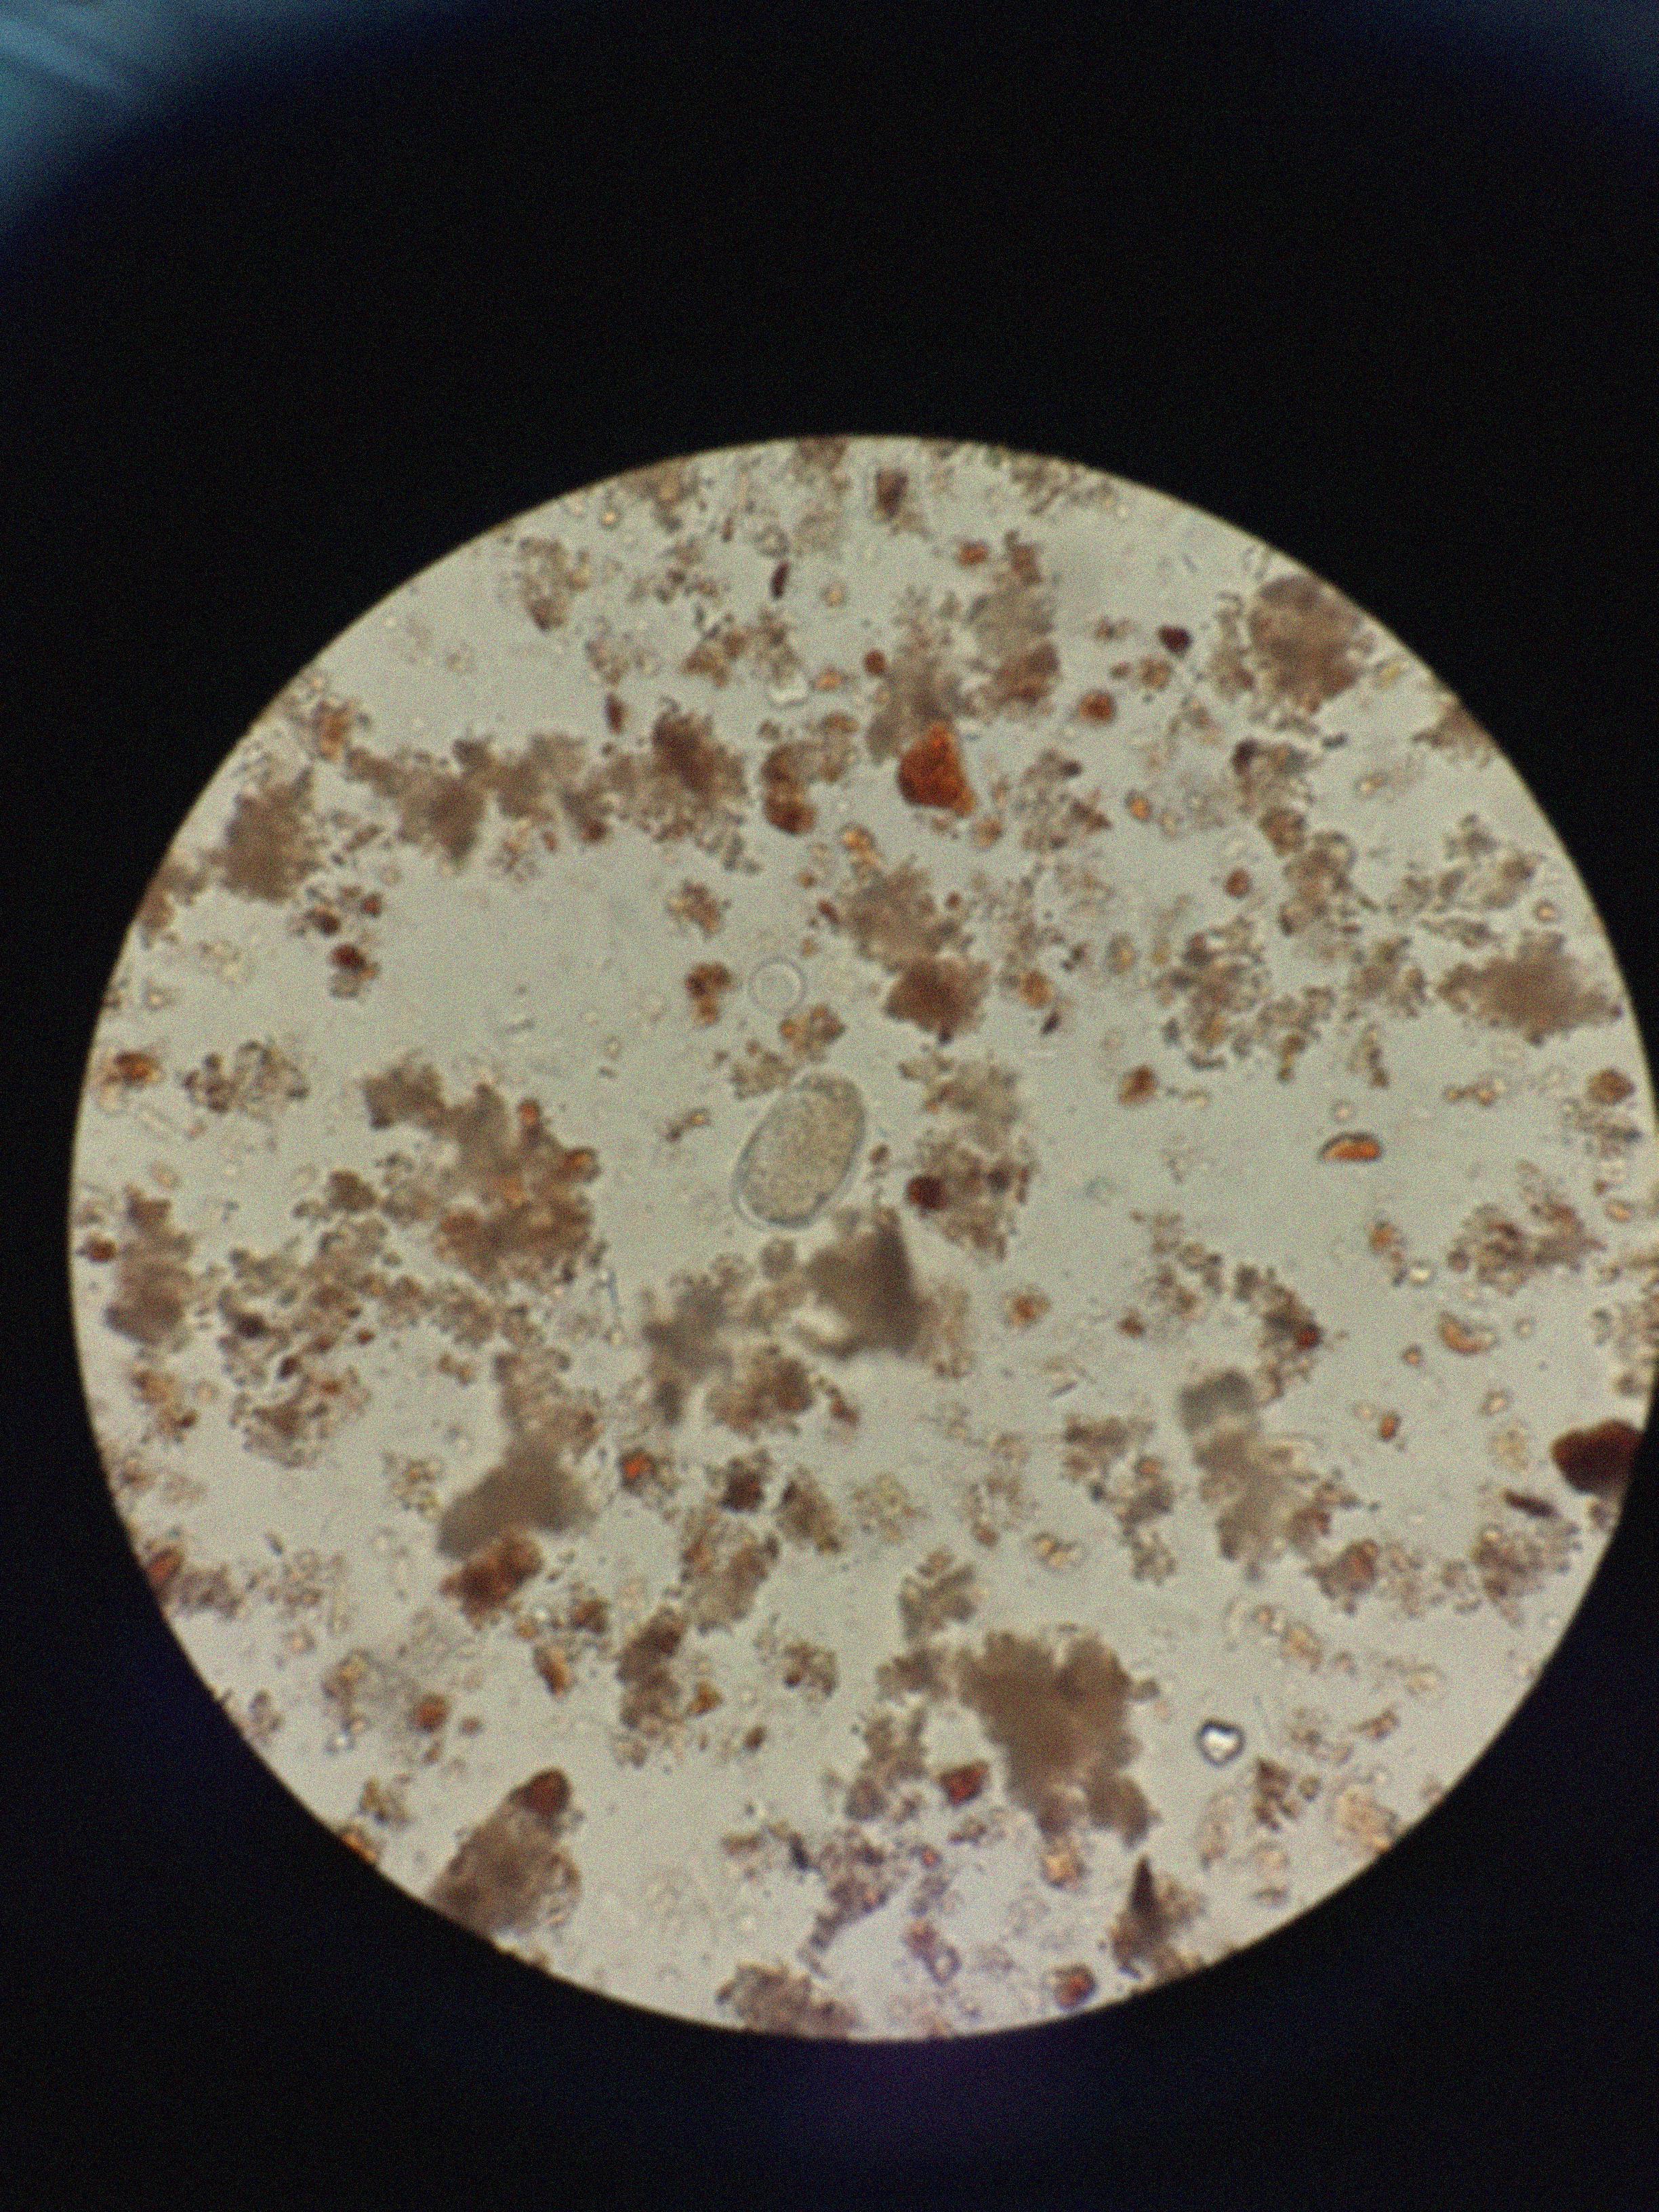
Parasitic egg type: Hookworm egg